Field crop: maize
Growth stage: 2
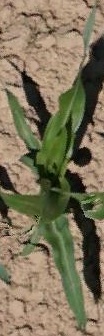
Species: maize